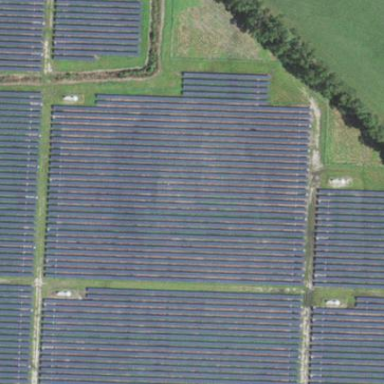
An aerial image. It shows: Solar power plant enclosed by fence. The plant generates electricity using photovoltaic technology.